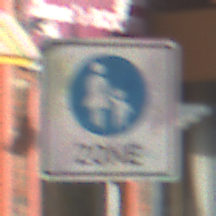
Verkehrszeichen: BeginnFussgaengerzone
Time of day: MorningAfternoon
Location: Outdoor (Special)
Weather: PartlyCloudy
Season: NotSpecified
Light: Natural